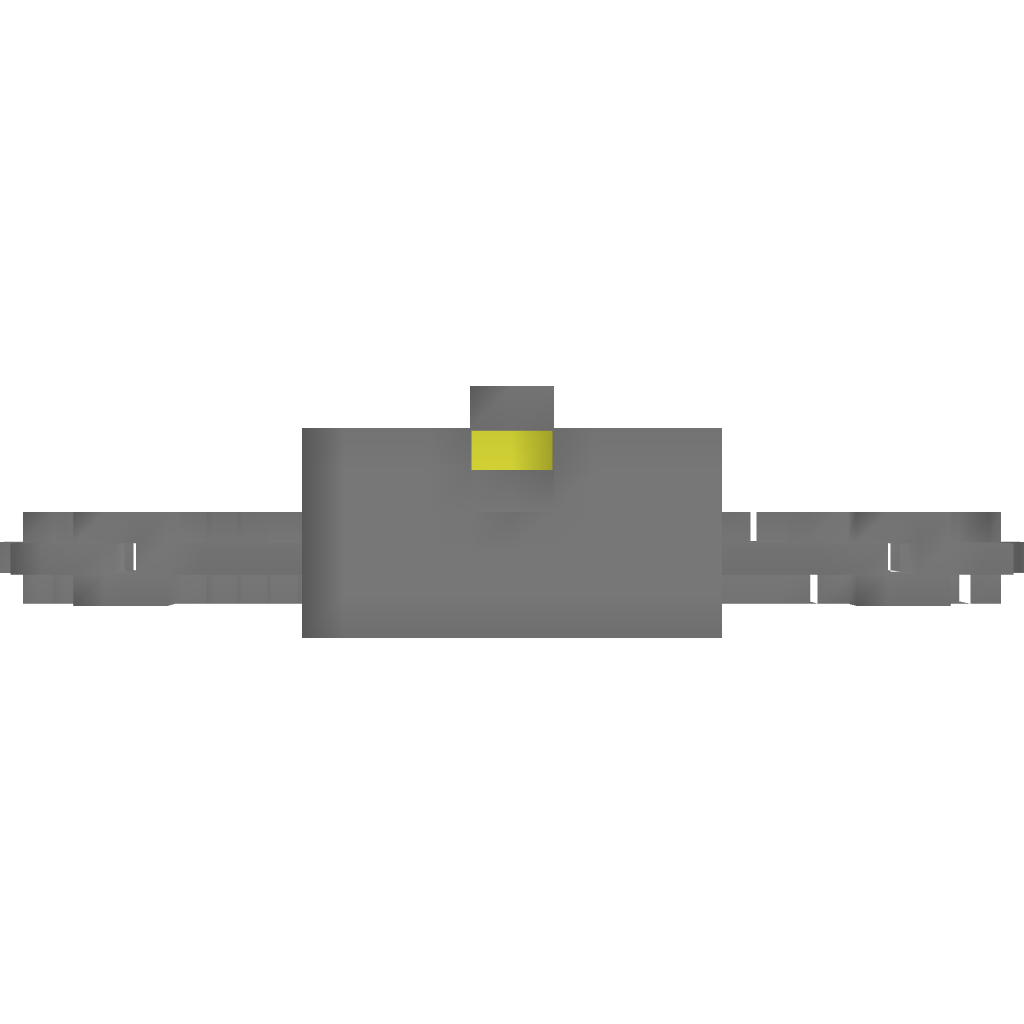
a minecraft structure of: Plane bad low quality